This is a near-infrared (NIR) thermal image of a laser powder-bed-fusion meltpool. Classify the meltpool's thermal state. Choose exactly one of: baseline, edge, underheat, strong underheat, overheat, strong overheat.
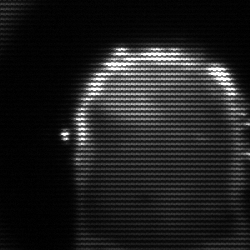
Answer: baseline